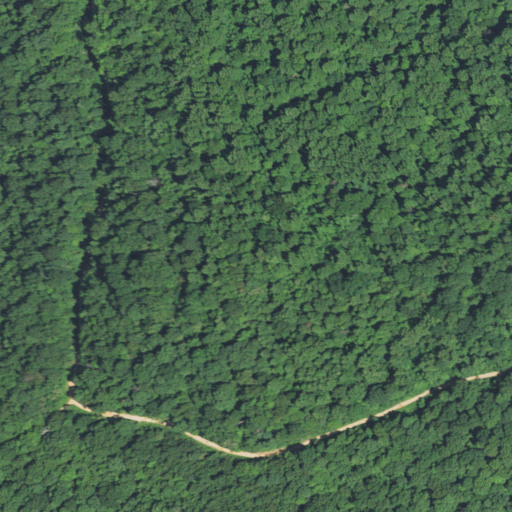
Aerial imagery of mountain in West Virginia named Cove Knob containing only deciduous forest